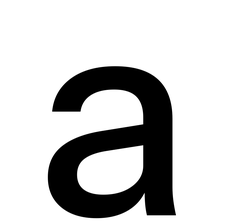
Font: InstrumentSans_Medium